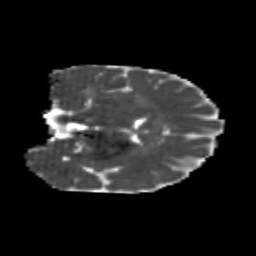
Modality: MD
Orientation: coronal
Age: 22
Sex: male
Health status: healthy
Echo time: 0.074 s